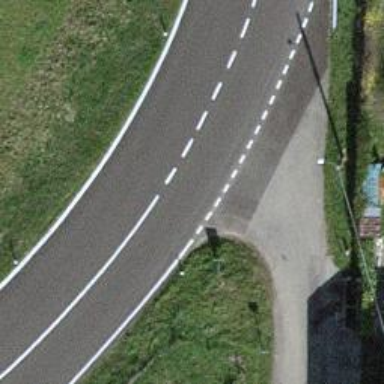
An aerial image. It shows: Secondary road with asphalt surface.